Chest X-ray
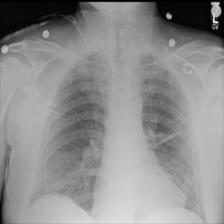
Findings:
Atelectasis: negative
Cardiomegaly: negative
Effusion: negative
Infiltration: negative
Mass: negative
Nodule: negative
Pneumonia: negative
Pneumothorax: negative
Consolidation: negative
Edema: negative
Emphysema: negative
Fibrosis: negative
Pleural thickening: negative
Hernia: negative